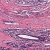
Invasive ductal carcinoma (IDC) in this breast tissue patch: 0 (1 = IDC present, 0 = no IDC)